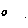
Label: circle